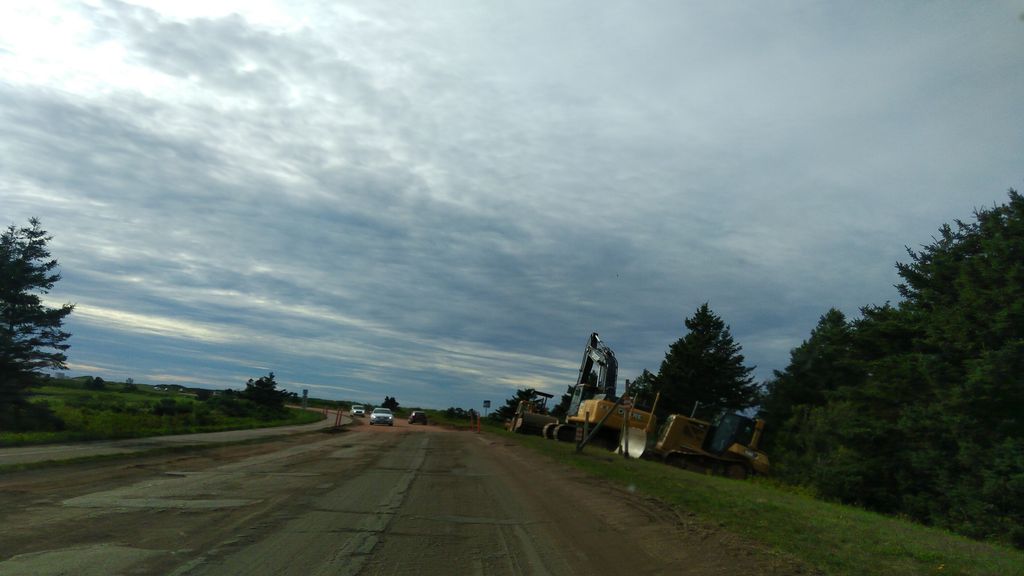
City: charlottetown